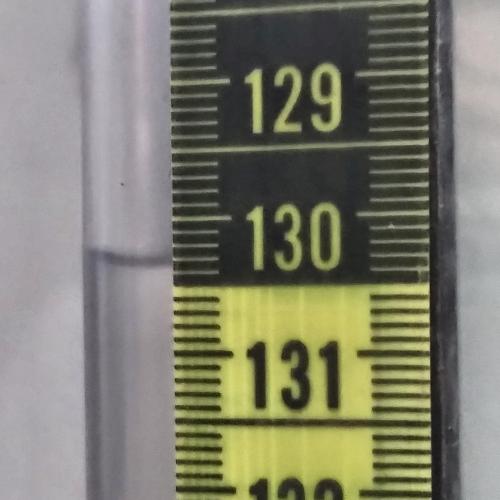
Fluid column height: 130.3 cm